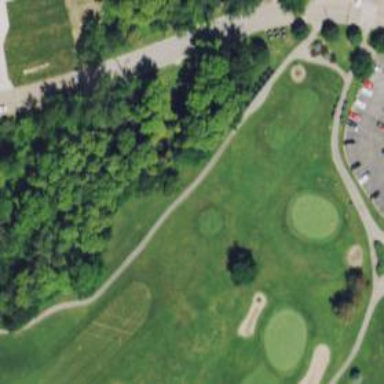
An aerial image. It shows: Golf tee.